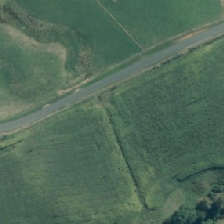
Land cover: shortrotation_cropland